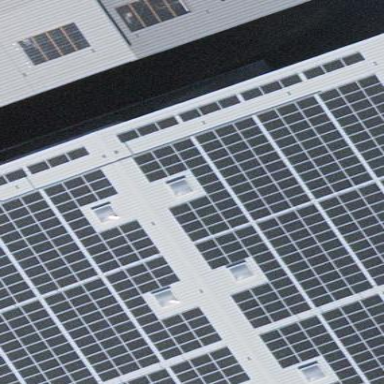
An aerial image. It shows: Solar photovoltaic panel generator.